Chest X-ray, AP view. Patient: 42 years old, sex F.
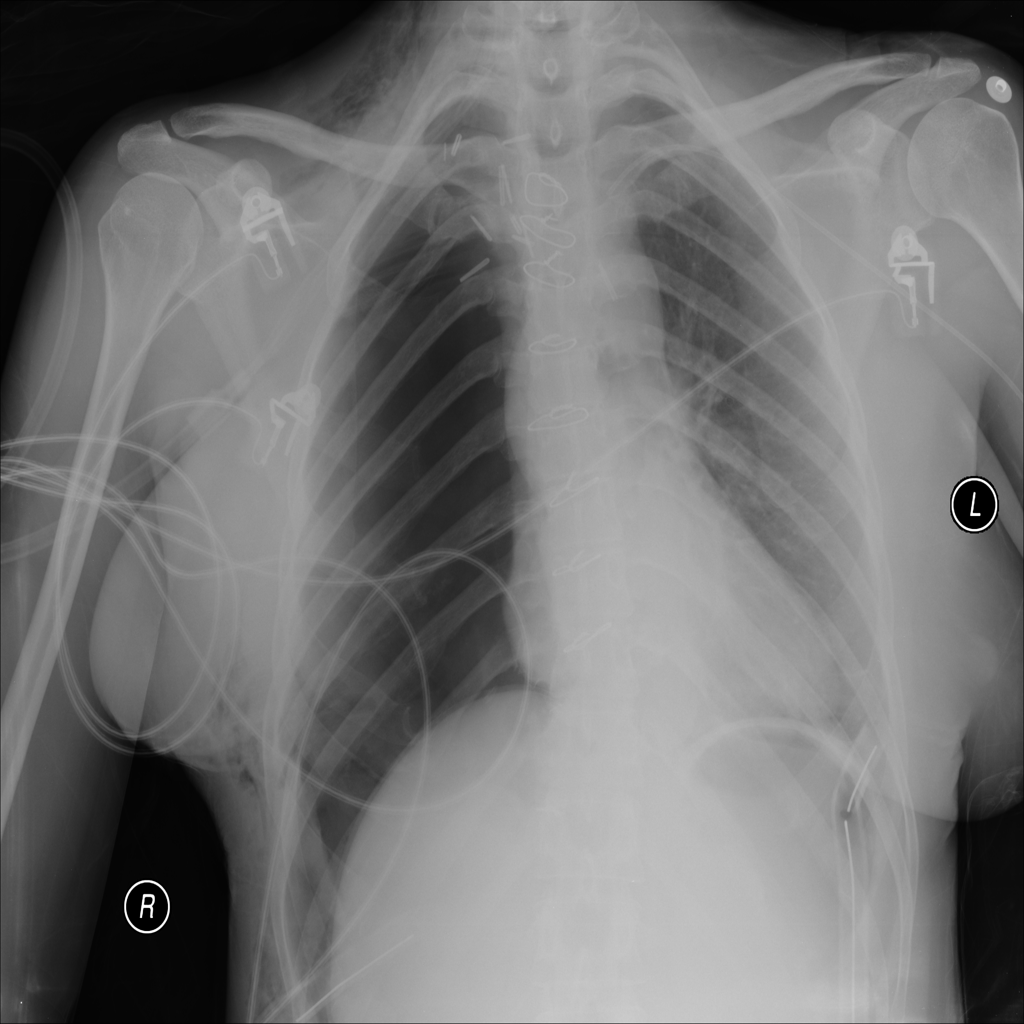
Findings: Mass